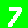
Digit: 7